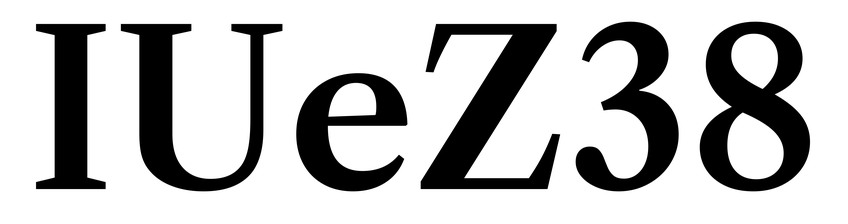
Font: LibreCaslonText_SemiBold